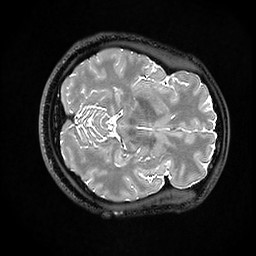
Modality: T2w
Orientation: axial
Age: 42
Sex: female
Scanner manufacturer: ge
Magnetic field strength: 3 T
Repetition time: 3.202 s
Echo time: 0.05898 s